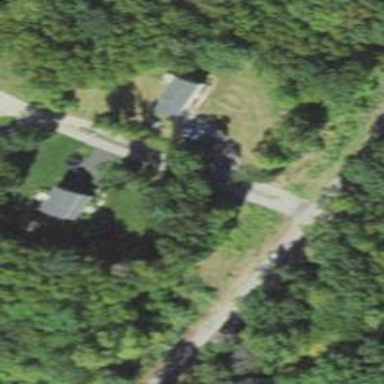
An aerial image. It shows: Residential driveway designated as service road.